Field crop: maize
Growth stage: 2
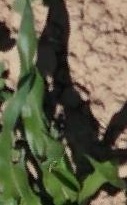
Species: maize